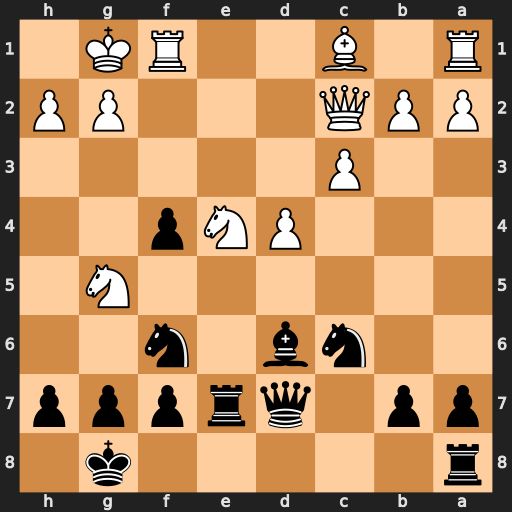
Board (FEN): r5k1/pp1qrppp/2nb1n2/6N1/3PNp2/2P5/PPQ3PP/R1B2RK1
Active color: b
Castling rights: -
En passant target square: -
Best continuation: Nxe4 Qxe4 Rxe4